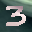
Label: 3